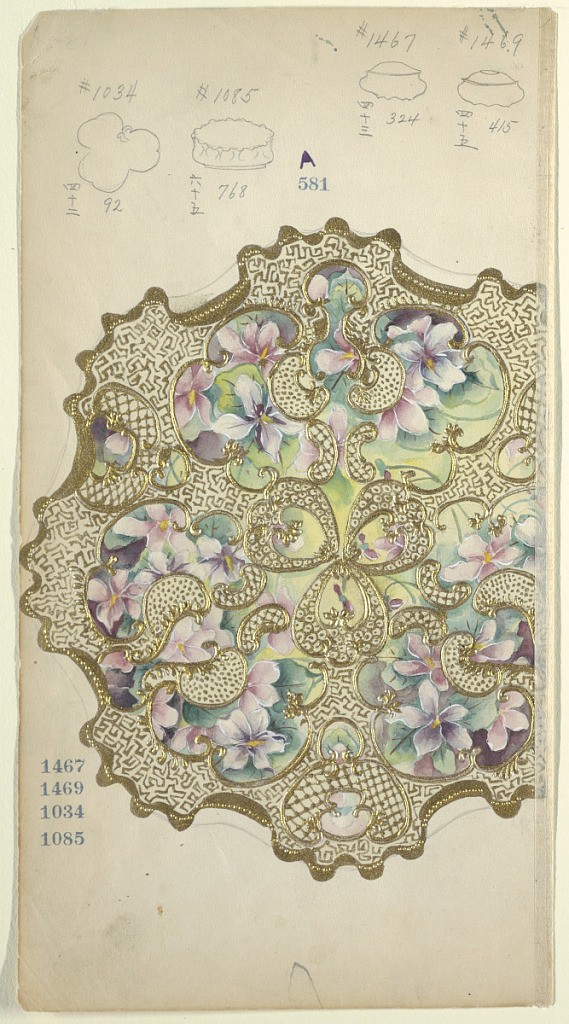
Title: Design for a Plate or Bowl
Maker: Noritake, Japan and New York, New York, USA
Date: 1880–1910
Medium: Brush and gold gouache, watercolor, graphite on cream paper
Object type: Drawing
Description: Gold decoration of a plate or bowl over watercolor flowers. Decoration made up of scalloped, shell-like edges, C-curves and scrolls, butterfly motif; floral decoration underneath is composed of pink and purple flowers with green leaves all peeking through the gold filigree-like design. Several graphite sketches of tableware in upper margin.